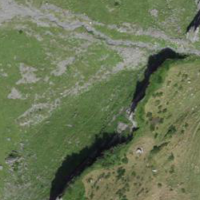
EUNIS habitat code: 23
Species observed at this site:
Caltha palustris